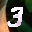
Label: 3